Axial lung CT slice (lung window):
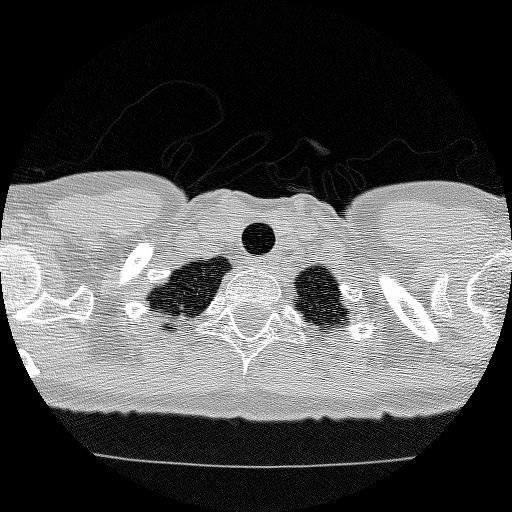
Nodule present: no